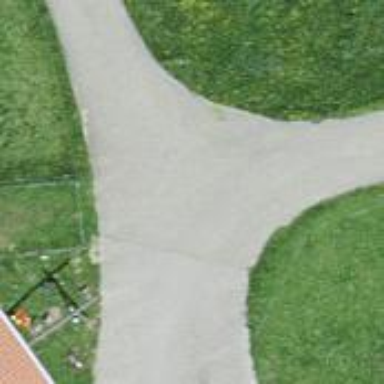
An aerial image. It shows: Paved residential road.